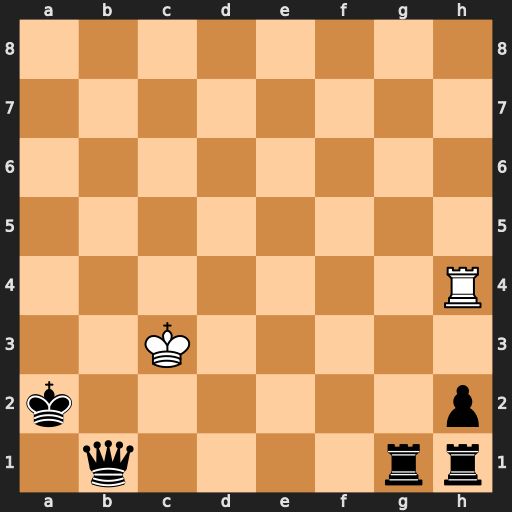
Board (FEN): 8/8/8/8/7R/2K5/k6p/1q4rr
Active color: w
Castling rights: -
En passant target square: -
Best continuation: Ra4#